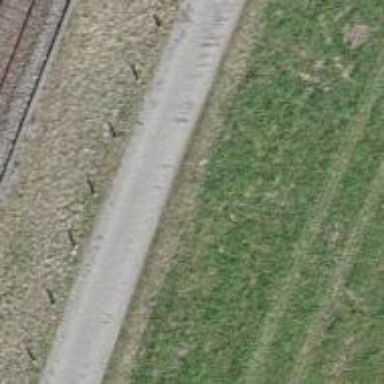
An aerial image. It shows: Unclassified road with paved surface.